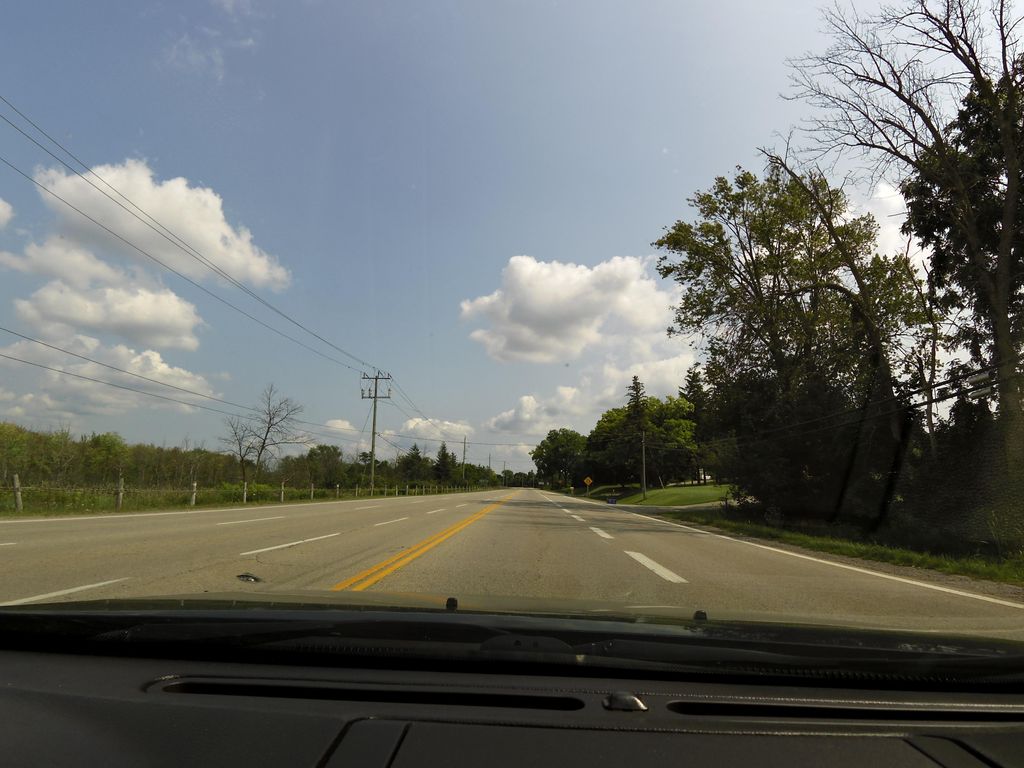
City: kitchener-waterloo